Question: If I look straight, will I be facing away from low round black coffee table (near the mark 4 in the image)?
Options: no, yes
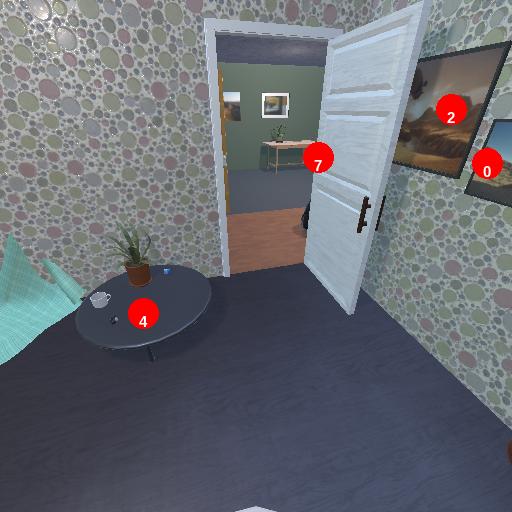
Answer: no